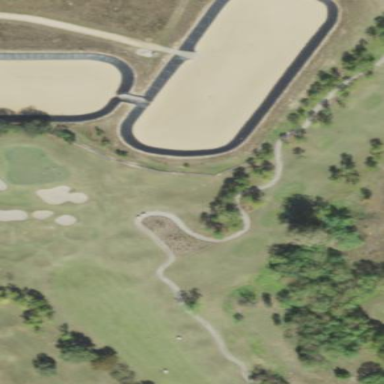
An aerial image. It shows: Golf fairway surrounded by grass.